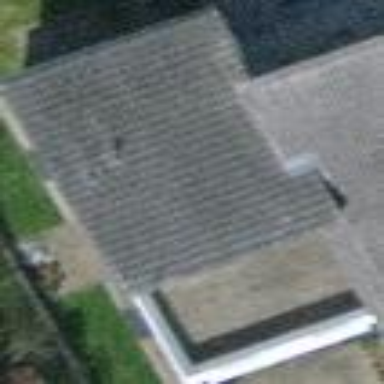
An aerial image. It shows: Terrace building.